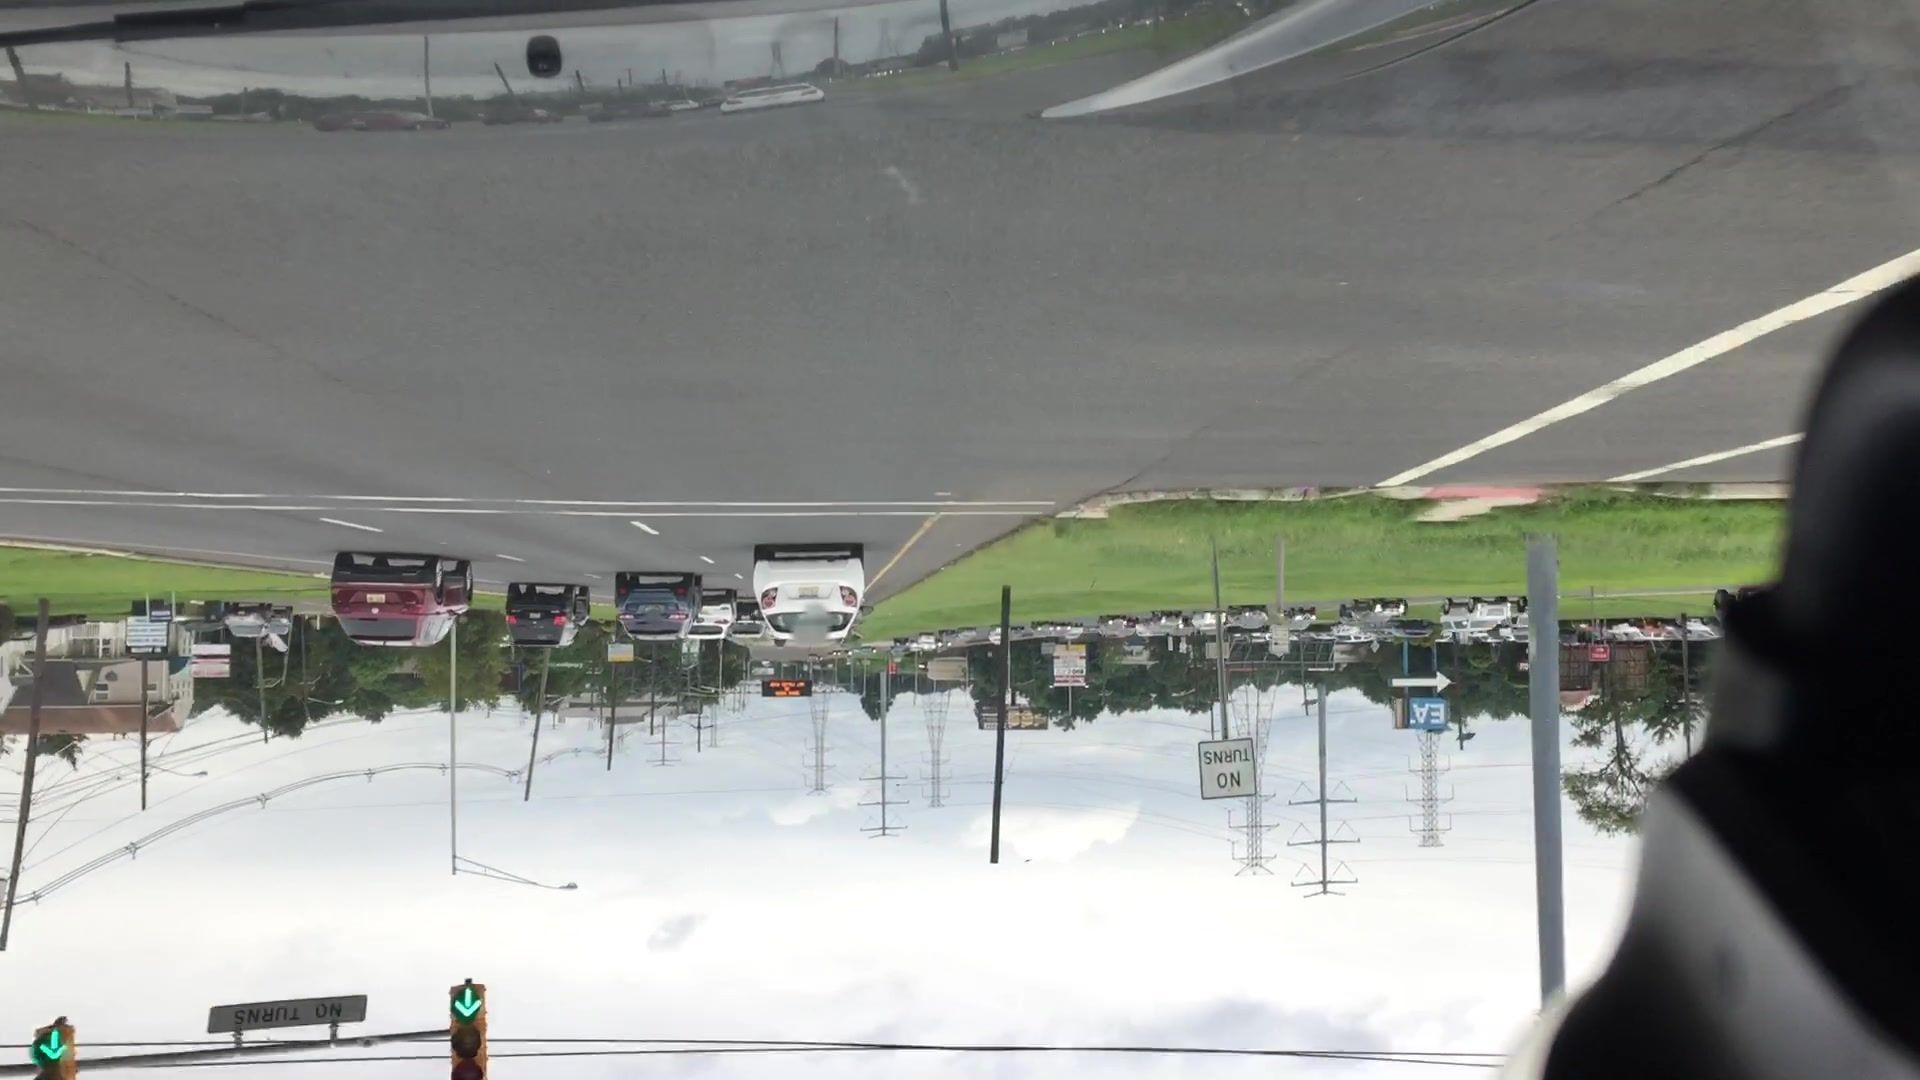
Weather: snowy
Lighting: day
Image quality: slightly poor
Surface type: driving surface
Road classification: trunk
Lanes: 3
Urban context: urban centre
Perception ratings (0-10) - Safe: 1.36, Lively: 3.44, Beautiful: 5.74, Boring: 4.06, Depressing: 3.66, Wealthy: 3.52